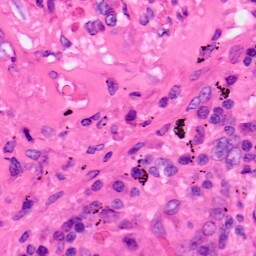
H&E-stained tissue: Lung